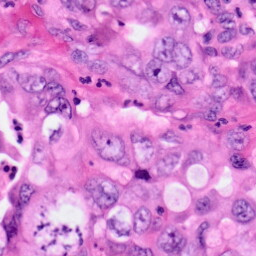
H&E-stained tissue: Pancreatic